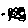
Label: bird